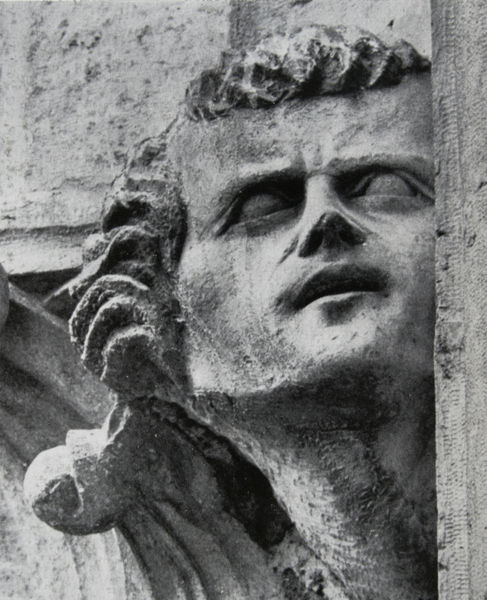
Titel: Kopfkonsole vom Triforium des Südquerhauses
Standort: Reims
Institution: Kathedrale von Reims
Schlagwörter: gott, kopf, mann, schatten, weiß, ausschnitt, frankreich, frisur, grau, haar, licht, mund, nase, paris, schmuck, schwarz, stirn, blick, gebäude, wand, architektur, augen, gesicht, mensch, stein, bildnis, blicken, hals, portrait, porträt, kirche, figur, haare, innen, gotik, kinn, lippen, locken, renaissance, skulptur, statue, relief, wangen, ecke, bogen, fassade, furchen, mauer, ausdruck, detail, ornamente, bildhauerei, plastik, foto, fotografie, photographie, außen, gewölbe, blind, dom, schwarz weiß, gebet, zwickel, kathedrale, photo, fragment, portal, jüngling, kehle, runzeln, fuge, sandstein, reims, mittelalter, romanik, kapelle, nasenspitze, gothik, aufnahme, wasserspeier, ikone, notre dame, rhein, erbauer, speyer, ohne, mörtel, spitznase, steinfigur, schlüter, gemeisselt, steinbild, spitze nase, keine augen, fassadenfigur, stein-skulptur, lächeln im gesicht, partie zwischen den augen gekäuselt, leere augen, steinmezt